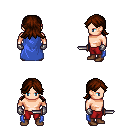
a pixel art fantasy rpg character, male body template, human, light skin, blue cape, red pants, brown loose hair, metal gloves, brown shoes, dagger, four views (front, back, left, right), 2x2 character sprite sheet, small pixel art, hard edges, no anti-aliasing